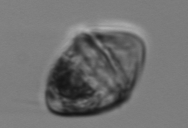
Label: Gyrodinium